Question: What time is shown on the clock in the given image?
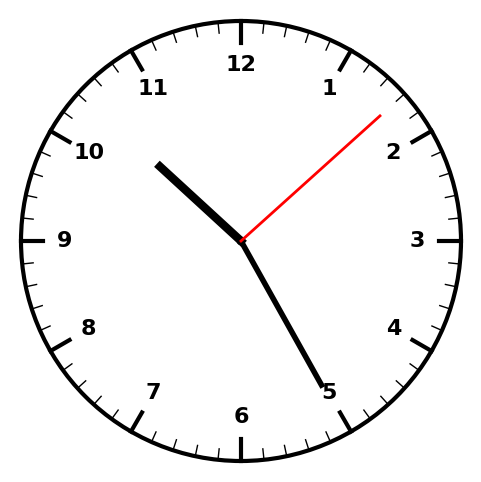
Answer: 10:25:08